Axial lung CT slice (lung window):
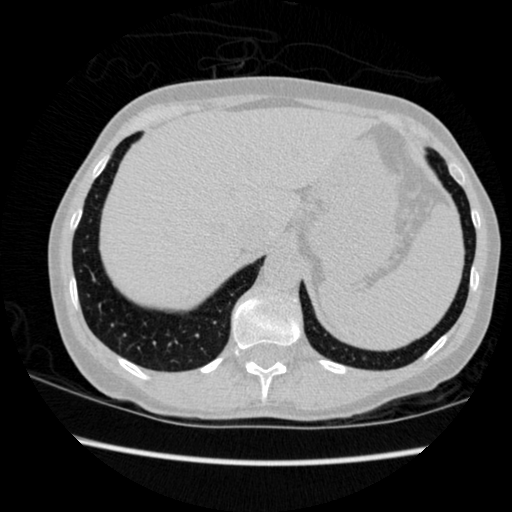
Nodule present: no